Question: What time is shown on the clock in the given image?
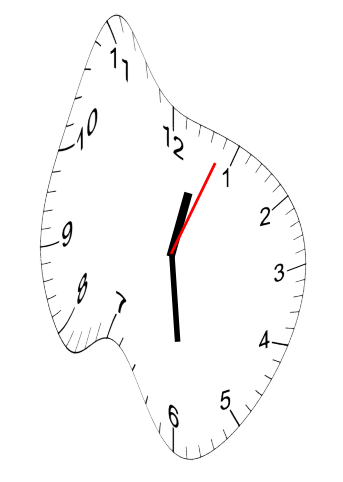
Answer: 12:29:04